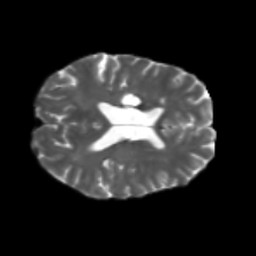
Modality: T2w
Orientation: axial
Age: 53
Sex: male
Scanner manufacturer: siemens
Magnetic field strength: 3 T
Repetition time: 5.25 s
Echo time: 0.08 s